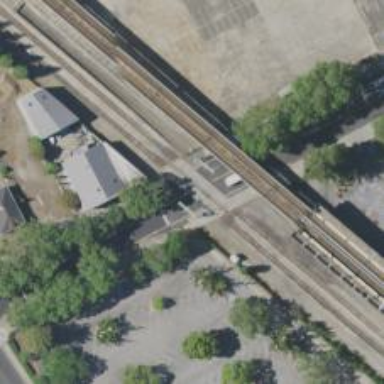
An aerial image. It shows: Railway siding with rails.